Question: I need to order items from firebase by timestamp. Then I would like to sum the total price so far I have managed to list the products inside a recyclerview, but they are not ordered
'''
private fun getProductData(){
dref = FirebaseDatabase.getInstance().getReference("Products")
dref.addValueEventListener(object : ValueEventListener {
override fun onDataChange(snapshot: DataSnapshot) {
if (snapshot.exists()){
for (productSnapshot in snapshot.children){
val product = productSnapshot.getValue(ProductData::class.java)
productList.add(product!!)
}
prodList.adapter = productAdapter
}
}
override fun onCancelled(error: DatabaseError) {
Toast.makeText(activity, error.message, Toast.LENGTH_SHORT).show()
}
})
'''
if someone can help me order them, and if possible show me how to find the sum of the price. I have read many docs but they don't ring the bell.

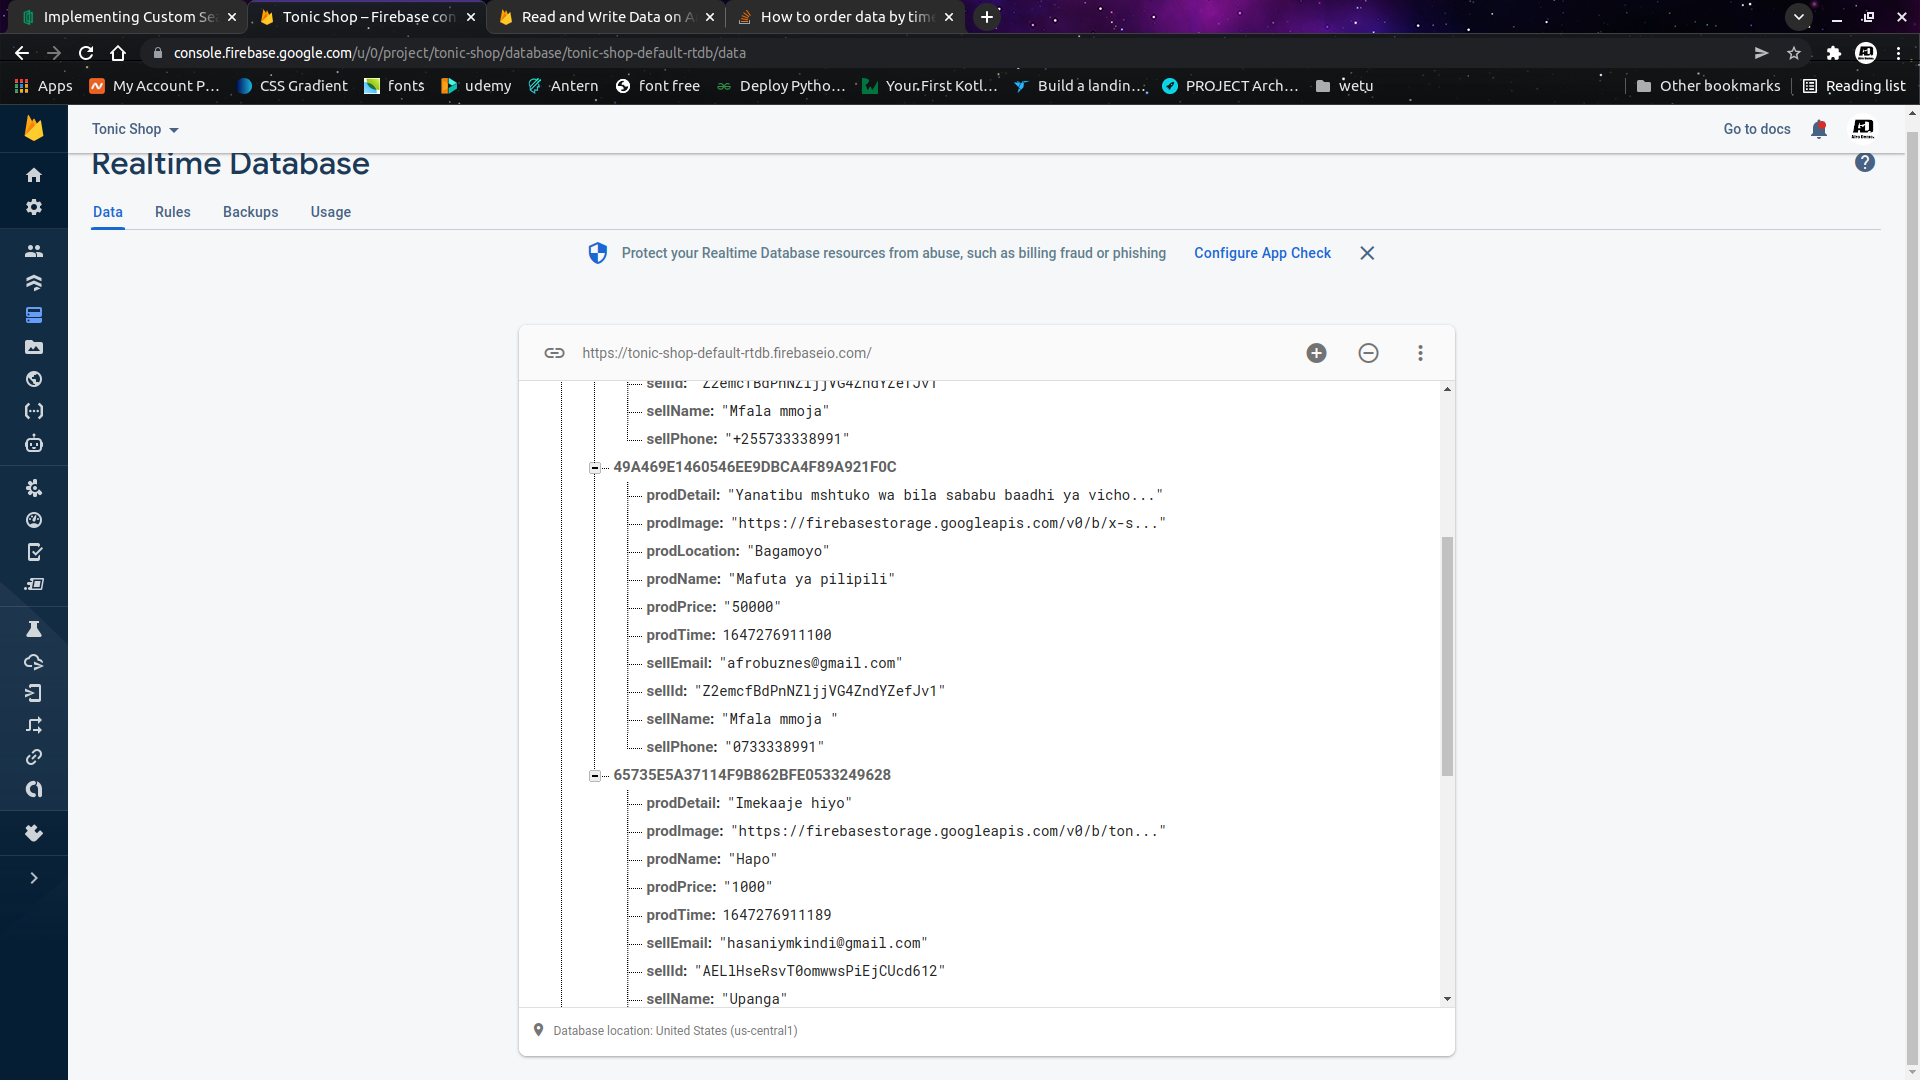
Answer: To order the child nodes you'll want to use a query as shown in the documentation on <URL>:
'''
dref = FirebaseDatabase.getInstance().getReference("Products")
val query = dref.orderByChild("prodTime")
query.addValueEventListener(object : ValueEventListener {
...
'''